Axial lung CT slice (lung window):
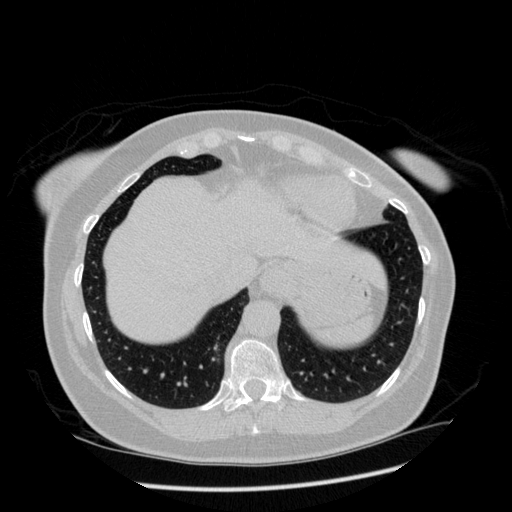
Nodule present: no